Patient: sex M, age 62
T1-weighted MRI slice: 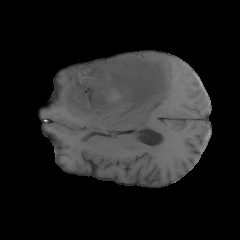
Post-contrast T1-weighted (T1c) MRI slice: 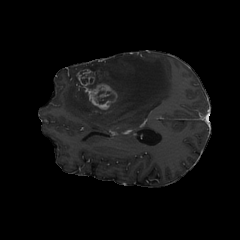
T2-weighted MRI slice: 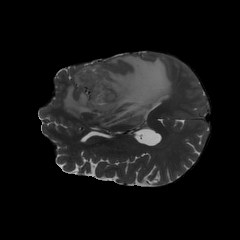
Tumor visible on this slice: yes
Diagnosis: Glioblastoma, IDH-wildtype
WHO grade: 4